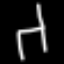
Label: chair